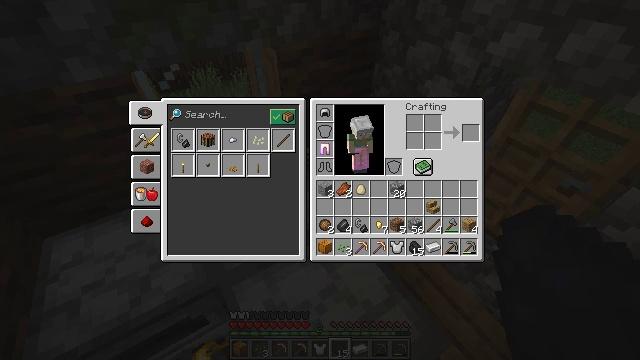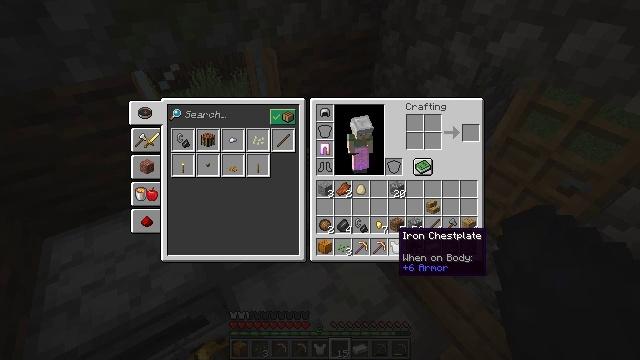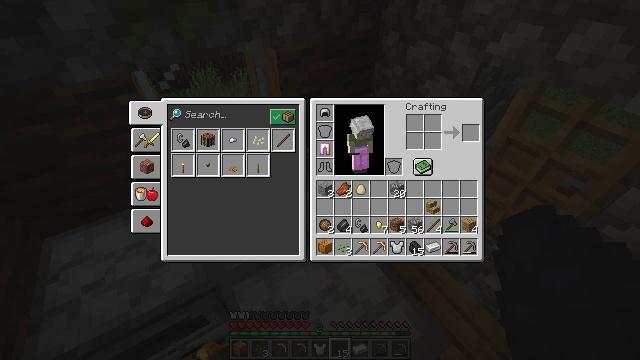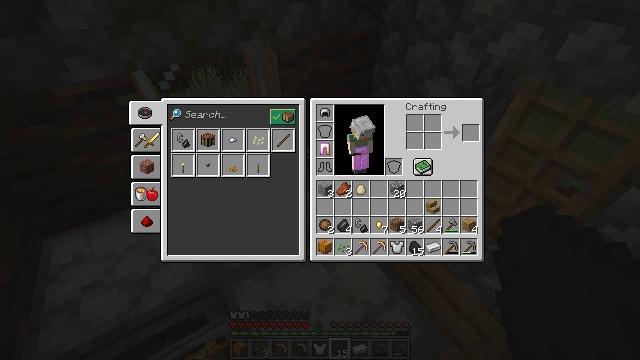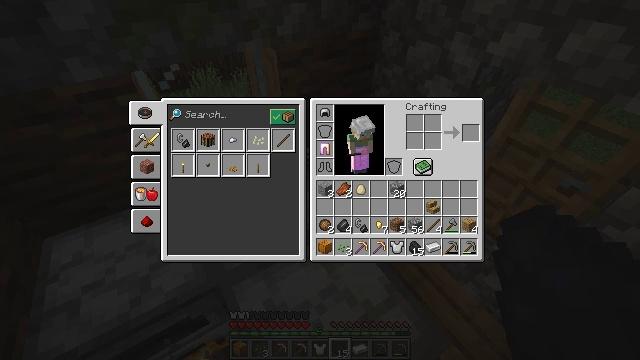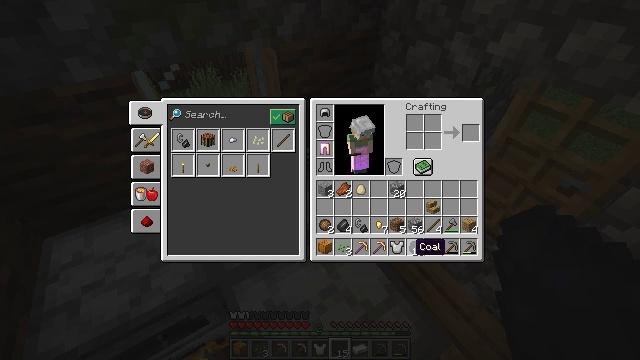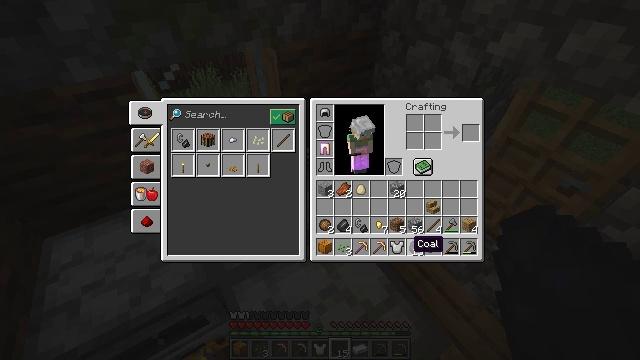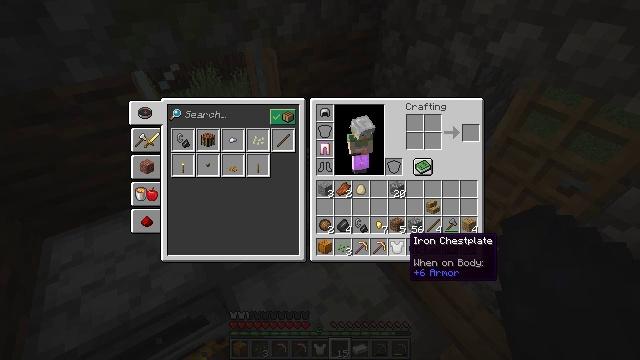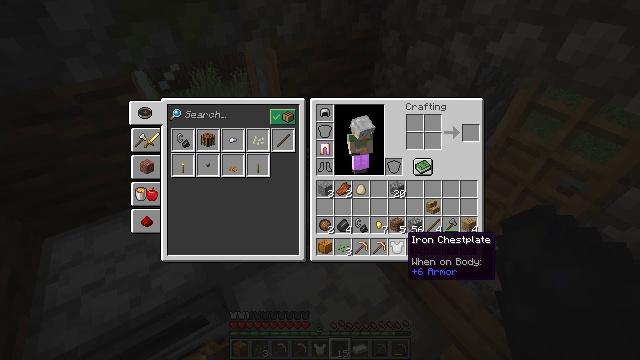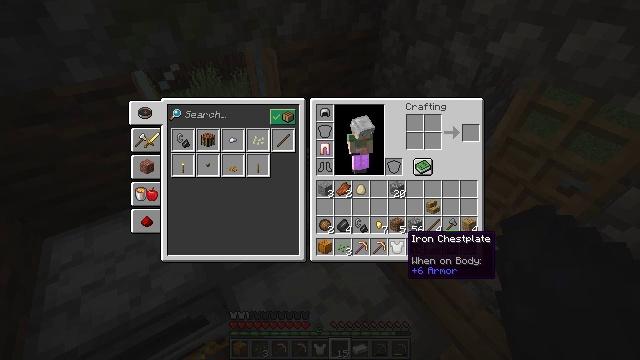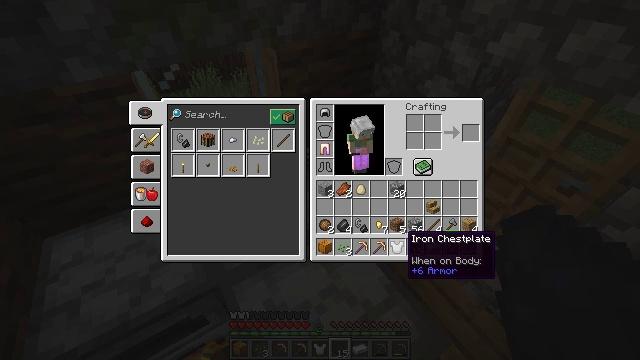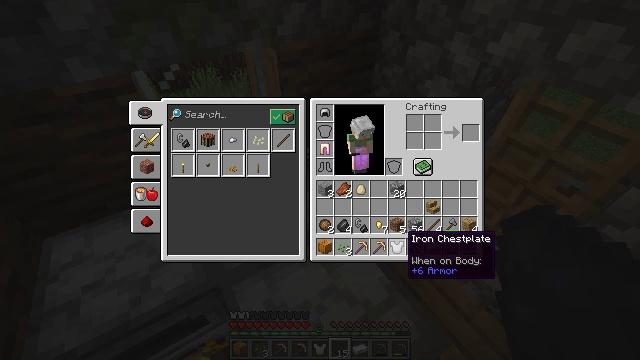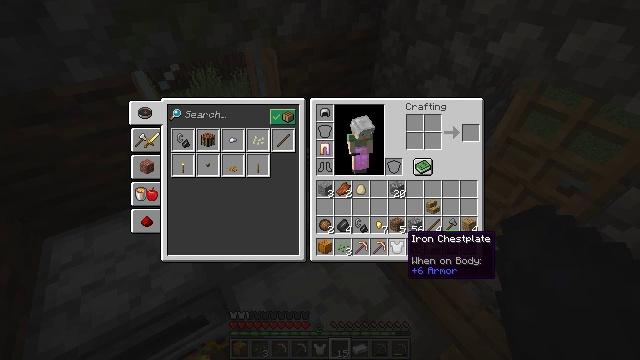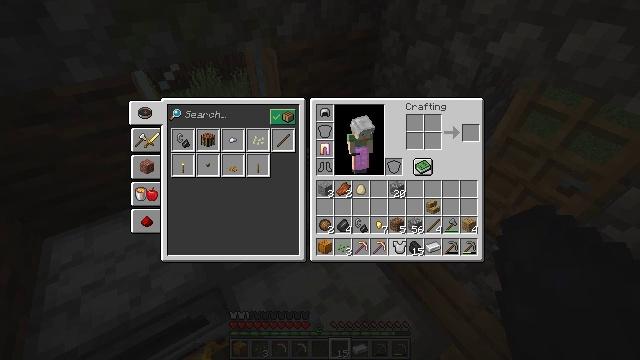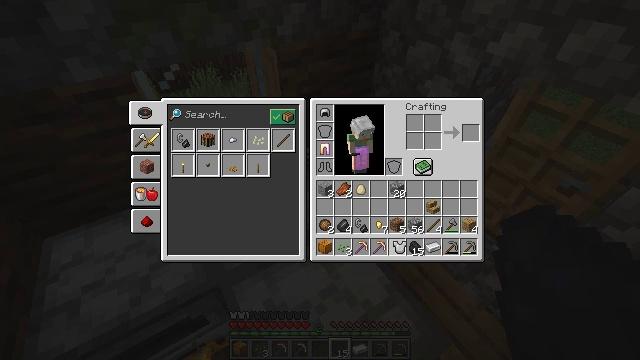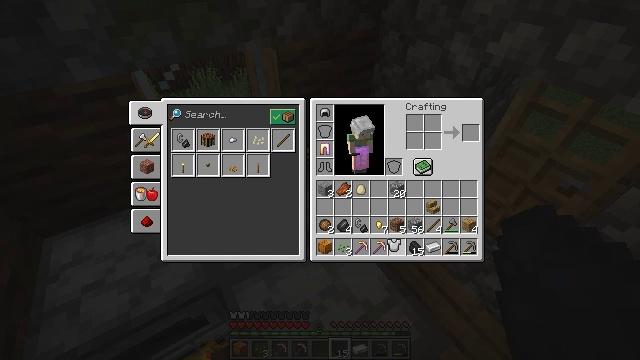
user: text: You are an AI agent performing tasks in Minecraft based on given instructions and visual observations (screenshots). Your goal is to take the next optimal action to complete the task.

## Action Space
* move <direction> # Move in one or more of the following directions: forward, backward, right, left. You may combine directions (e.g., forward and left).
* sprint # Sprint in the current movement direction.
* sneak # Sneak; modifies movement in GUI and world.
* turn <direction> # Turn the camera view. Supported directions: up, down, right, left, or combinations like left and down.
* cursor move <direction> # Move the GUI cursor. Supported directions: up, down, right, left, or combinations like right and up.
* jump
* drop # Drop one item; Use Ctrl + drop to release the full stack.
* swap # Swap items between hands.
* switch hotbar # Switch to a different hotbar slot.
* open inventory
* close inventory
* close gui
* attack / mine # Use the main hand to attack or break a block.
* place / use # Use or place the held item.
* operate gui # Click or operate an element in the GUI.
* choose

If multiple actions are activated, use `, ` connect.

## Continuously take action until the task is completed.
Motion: motion action
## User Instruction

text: Get the furnace back into your inventory.
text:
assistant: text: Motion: turn down
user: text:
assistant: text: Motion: turn right and down
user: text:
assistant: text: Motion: no_op
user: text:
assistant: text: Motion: no_op
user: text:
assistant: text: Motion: no_op
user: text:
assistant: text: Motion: no_op
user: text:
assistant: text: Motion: no_op
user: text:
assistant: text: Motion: no_op
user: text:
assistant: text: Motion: no_op
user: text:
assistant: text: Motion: no_op
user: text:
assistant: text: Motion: no_op
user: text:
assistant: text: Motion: no_op
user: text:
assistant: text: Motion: attack / mine
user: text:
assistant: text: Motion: attack / mine
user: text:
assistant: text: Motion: attack / mine
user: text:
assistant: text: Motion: turn left and up
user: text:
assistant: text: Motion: turn left and up
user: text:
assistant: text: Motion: turn up
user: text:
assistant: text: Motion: no_op
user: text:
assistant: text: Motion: no_op
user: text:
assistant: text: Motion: no_op
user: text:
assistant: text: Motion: no_op
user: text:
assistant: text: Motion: no_op
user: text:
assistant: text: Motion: no_op
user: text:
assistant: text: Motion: no_op
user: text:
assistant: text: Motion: turn up
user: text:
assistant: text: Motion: no_op
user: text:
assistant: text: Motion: no_op
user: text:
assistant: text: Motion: no_op
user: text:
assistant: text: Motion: no_op